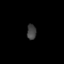
Tissue: lung
Cell type: Epithelial cells
Senescence score: 0.2252
Nuclear area (px): 140
Mean DAPI intensity: 64.386